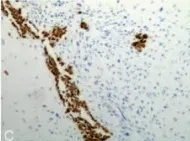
Histopathological and immunohistochemical examination images for the surgical specimen. A-K, Specimen after the first surgery. C, AE-1/AE-3, x10.
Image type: pathology (immunostaining)